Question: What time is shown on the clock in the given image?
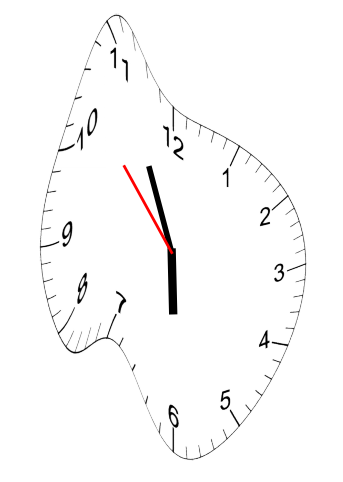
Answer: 05:55:53